Question: I've built a child theme of <URL>. So far so good, except for a script conflict on commenting buttons.
The theme load a javascript ('js/custom.js' at 2642:2662) with the following function:
'''
$( 'a[href*=#]:not([href=#])' ).click( function() {
if ( $(this).closest( '.woocommerce-tabs' ).length && $(this).closest( '.tabs' ).length ) {
return false;
}
if ( location.pathname.replace( /^\//,'' ) == this.pathname.replace( /^\//,'' ) && location.hostname == this.hostname ) {
var target = $( this.hash );
target = target.length ? target : $( '[name=' + this.hash.slice(1) +']' );
if ( target.length ) {
et_pb_smooth_scroll( target, false, 800 );
if ( ! $( '#main-header' ).hasClass( 'et-fixed-header' ) && $( 'body' ).hasClass( 'et_fixed_nav' ) && $( window ).width() > 980 ) {
setTimeout(function(){
et_pb_smooth_scroll( target, false, 200);
}, 500 );
}
return false;
}
}
});
'''
This event target the same button that Buddypress use for commenting, preventing AJAX form from loading on click.

I don't want to edit the parent theme (custom.js). How can I prevent this conflict? Is there a workaround, maybe from ?
Using [wp_dequeue_script][4] to load that script later, didn't work. When using this code in functions.php
'''
function de_script() {
wp_dequeue_script( 'divi-custom-script' );
}
add_action( 'wp_print_scripts', 'de_script', 100 );
'''
then the full script (custom.js) was not loaded at all.
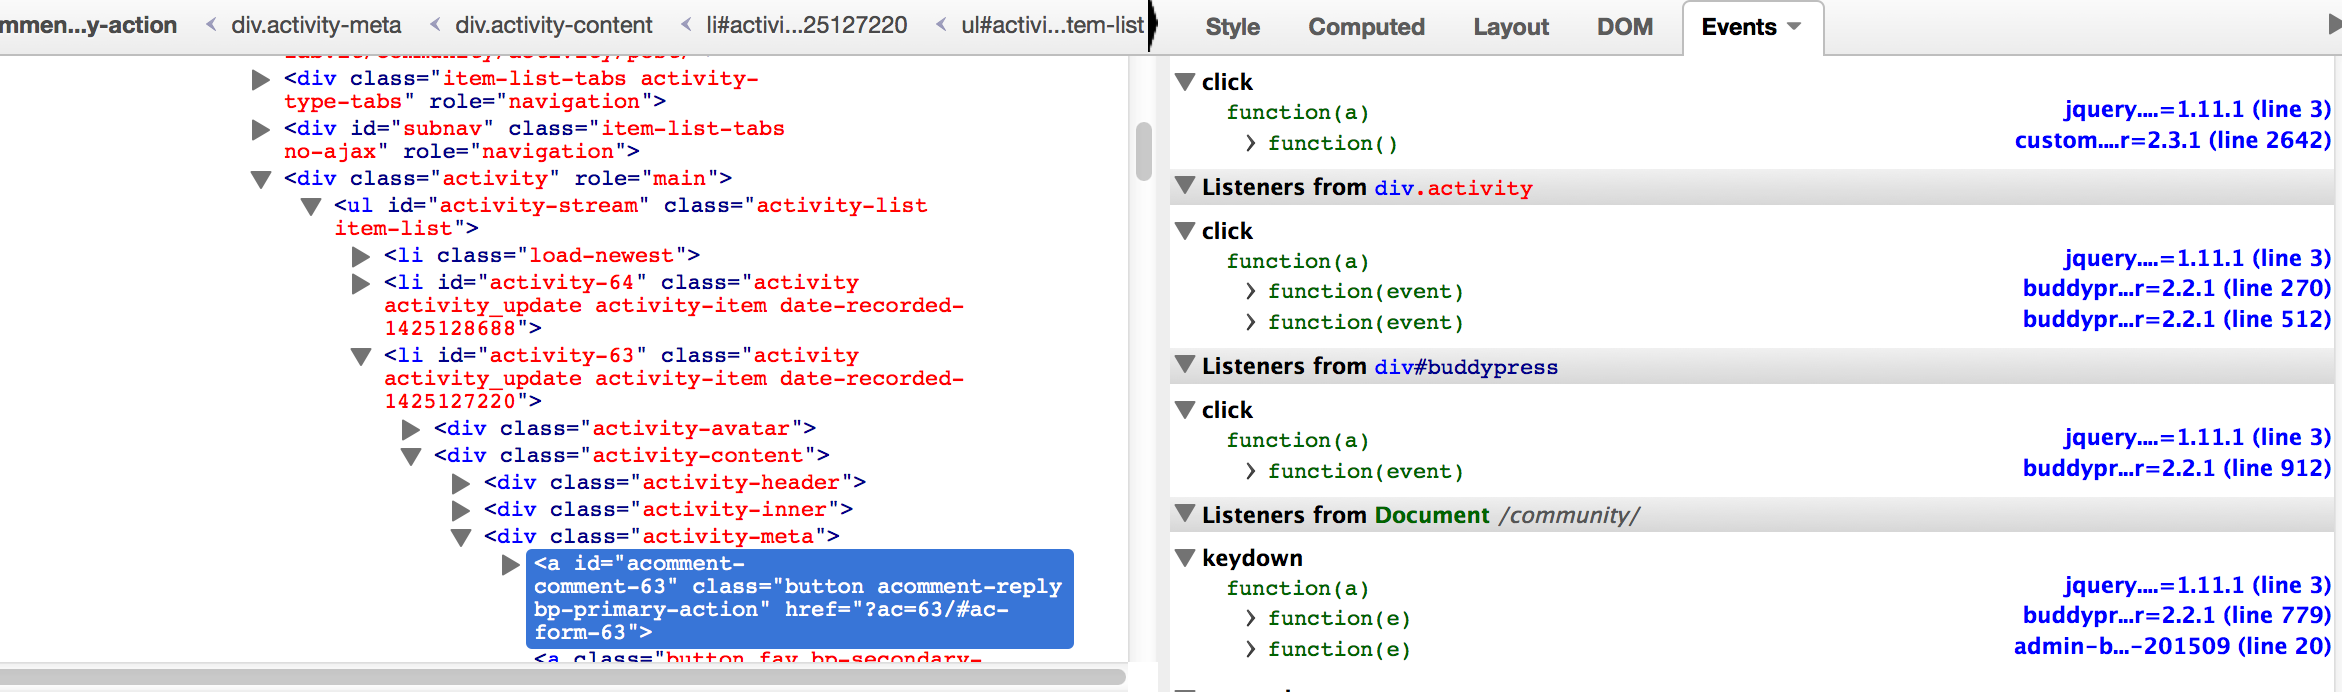
Answer: First of all, to resolve the javascript conflict I've set up a simple 'tl_custom.js' under my theme 'js/' folder, with the following code
'''
jQuery(document).ready(function($) {
// Remove handler set by themes/Divi/js/custom.js at line 2642
$( 'a[href*=#]:not([href=#])' ).off();
});
'''
Then I add the script with the following code in 'functions.php'
'''
function tl_custom_scripts() {
if ( ! is_admin() ) {
$scriptsrc = get_stylesheet_directory_uri() . '/js/';
wp_register_script( 'tl_custom', $scriptsrc . 'tl_custom.js', '', '', true );
wp_enqueue_script( 'tl_custom' );
}
}
add_action( 'wp_enqueue_scripts', 'tl_custom_scripts', 20 );
'''
The main problem is that the parent theme register 'custom.js' in the footer, so I had to set the <URL> priority to 20.